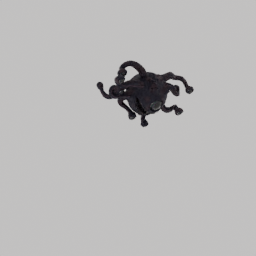
Label: animals